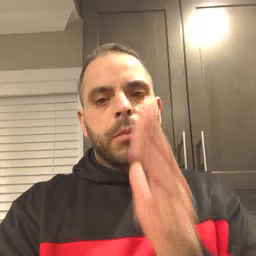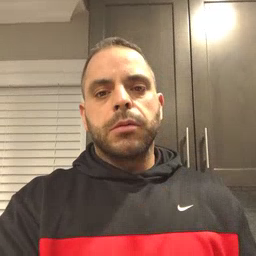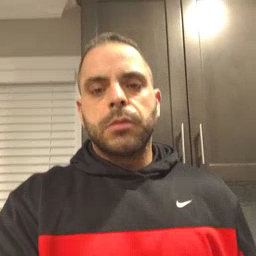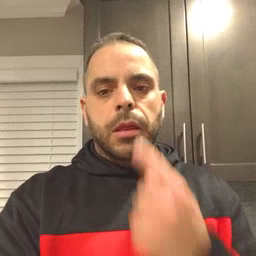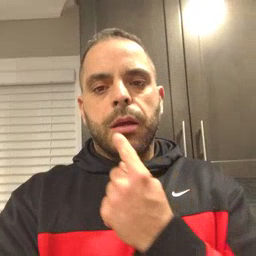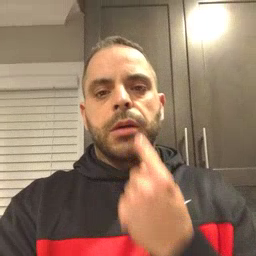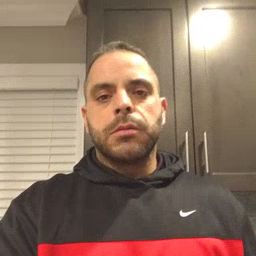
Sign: lips